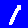
Digit: 1